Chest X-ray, AP view. Patient: 20 years old, sex M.
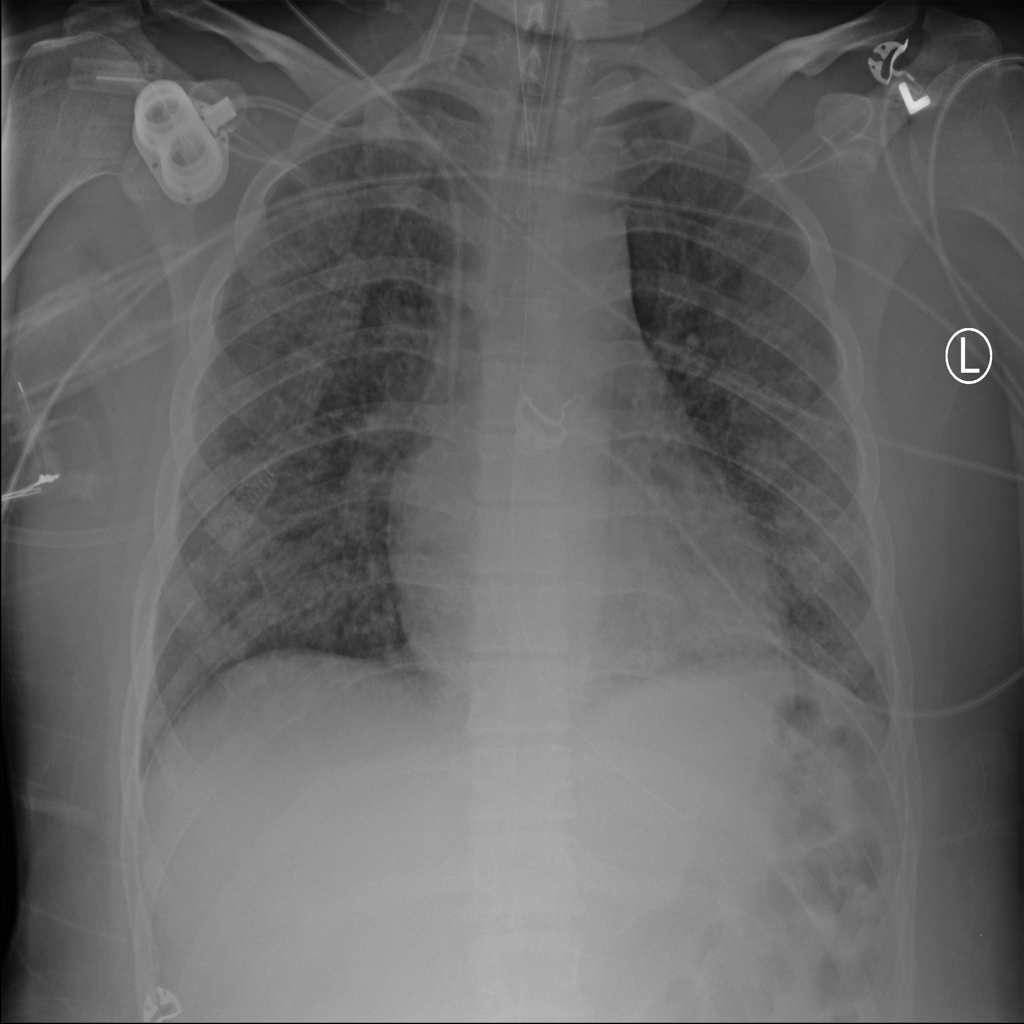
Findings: Consolidation